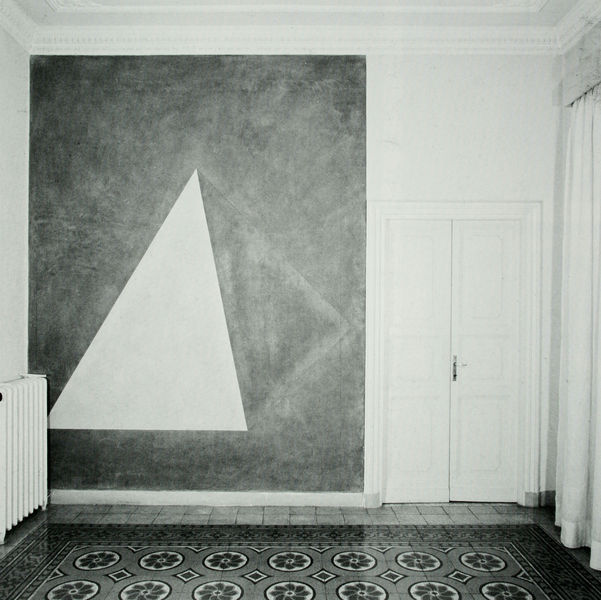
Titel: Installation Pieroni Residence, Rom - Isometric pyramide
Künstler: Sol Lewitt
Standort: Rom
Institution: Privatsammlung
Schlagwörter: weiß, dreieck, fenster, grau, raum, schwarz, tür, teppich, wand, vorhang, boden, decke, perspektive, fußboden, flügeltür, stuck, marmoriert, galerie, foto, fotografie, photographie, rechteck, fliesen, kreise, ausstellung, türklinke, türgriff, museum, pyramide, sol, heizung, dreiecke, lewitt, installation, heizkörper, radiator